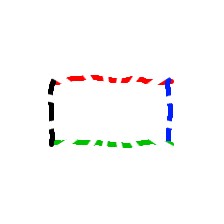
Shape: rectangle